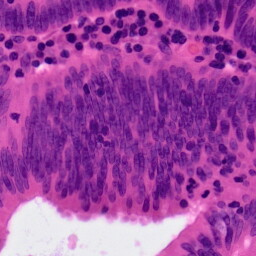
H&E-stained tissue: Colon